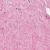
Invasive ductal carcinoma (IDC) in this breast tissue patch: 0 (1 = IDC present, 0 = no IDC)